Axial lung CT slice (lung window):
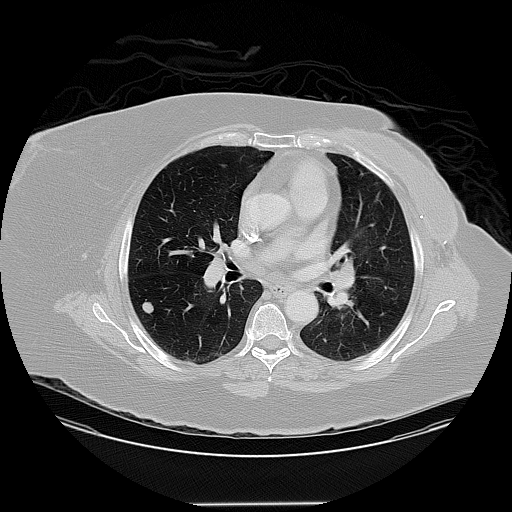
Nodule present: yes
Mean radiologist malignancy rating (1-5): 3.25